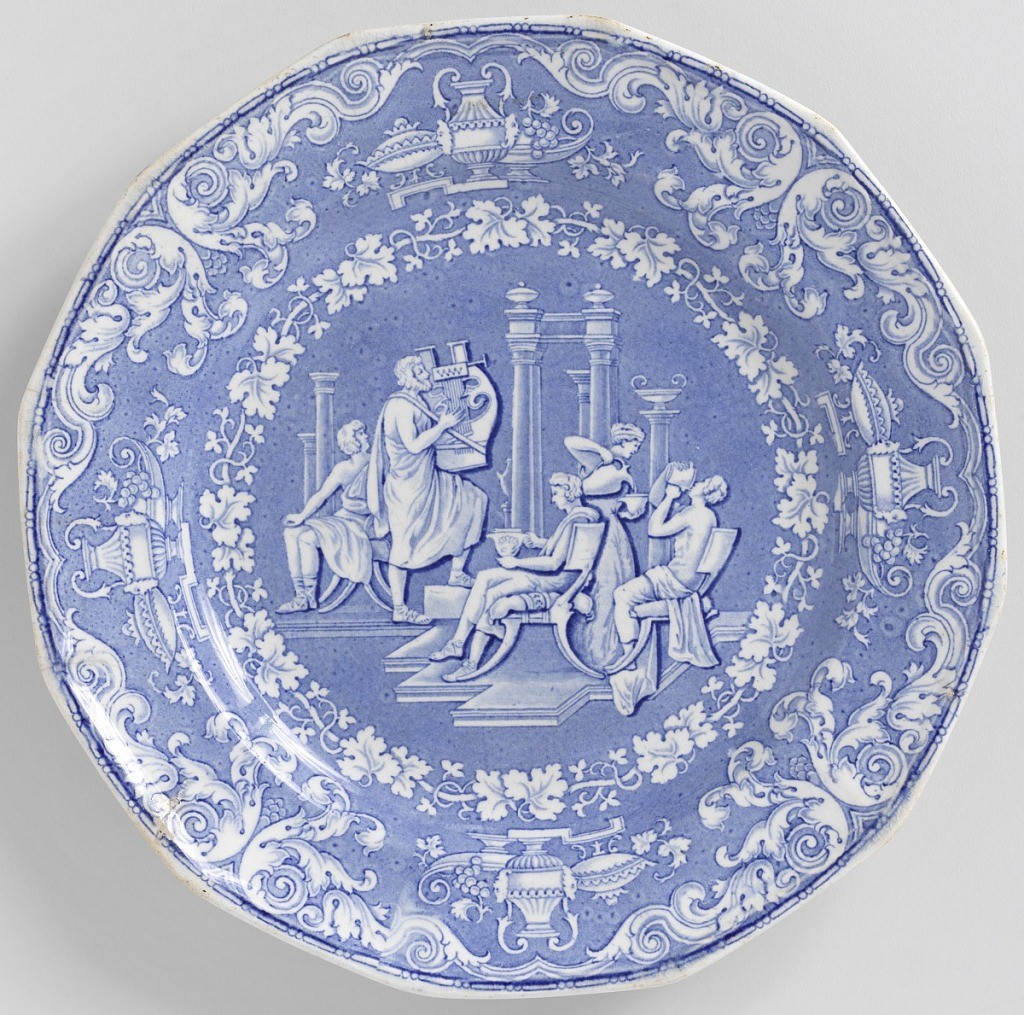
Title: Classical Antiquities
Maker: Joseph Clementson, English, active 1836–1864
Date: after 1849
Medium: Glazed earthenware, transfer-printed decoration
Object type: Plate
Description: Plate with blue transfer print showing classical figures seated on klismos chairs. Scrollwork border with pottery and grape vines.